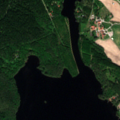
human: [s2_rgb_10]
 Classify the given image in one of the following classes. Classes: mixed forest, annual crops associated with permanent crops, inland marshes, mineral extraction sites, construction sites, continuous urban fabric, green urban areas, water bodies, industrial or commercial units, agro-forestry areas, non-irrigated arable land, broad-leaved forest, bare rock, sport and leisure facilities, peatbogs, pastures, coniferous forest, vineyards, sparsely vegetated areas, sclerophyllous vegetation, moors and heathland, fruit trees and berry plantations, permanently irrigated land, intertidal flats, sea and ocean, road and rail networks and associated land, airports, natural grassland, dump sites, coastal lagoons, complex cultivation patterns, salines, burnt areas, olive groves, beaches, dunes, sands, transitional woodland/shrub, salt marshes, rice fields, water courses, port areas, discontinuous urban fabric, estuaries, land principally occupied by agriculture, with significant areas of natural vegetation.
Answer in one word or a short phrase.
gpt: non-irrigated arable land, coniferous forest, mixed forest, water bodies